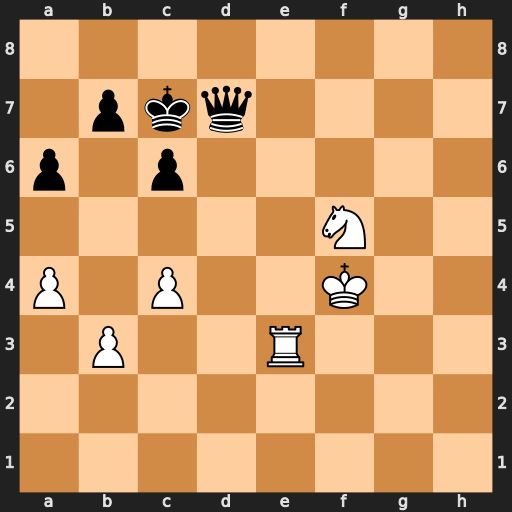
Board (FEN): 8/1pkq4/p1p5/5N2/P1P2K2/1P2R3/8/8
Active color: w
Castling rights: -
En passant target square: -
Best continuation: Re7 Qxe7 Nxe7